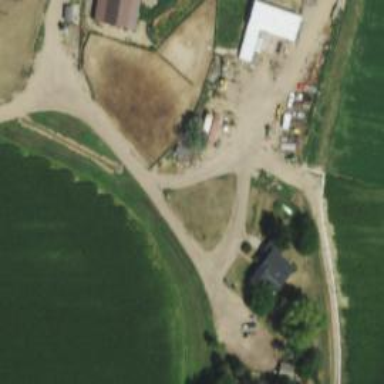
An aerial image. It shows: Driveway.